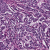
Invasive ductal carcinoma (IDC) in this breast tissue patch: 1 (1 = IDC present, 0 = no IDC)